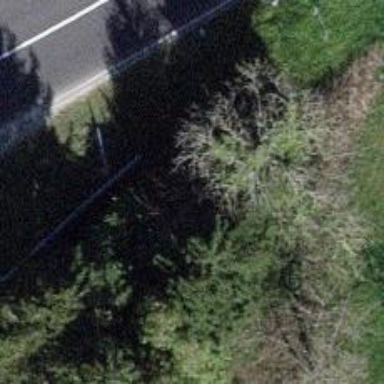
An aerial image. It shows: Guard rail.